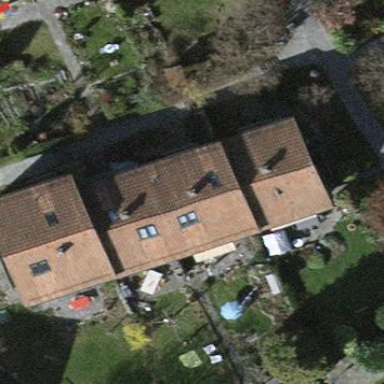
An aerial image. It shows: Simple and straightforward house.